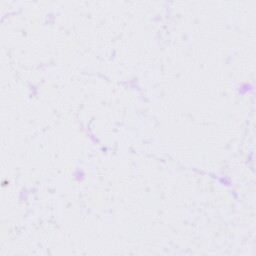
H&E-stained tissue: Tonsil